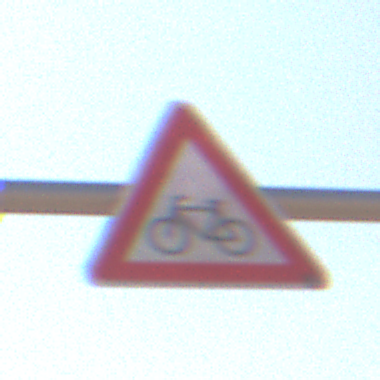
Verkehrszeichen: RadverkehrRechts
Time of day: Midday
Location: Outdoor (Nature)
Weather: PartlyCloudy
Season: NotSpecified
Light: Natural